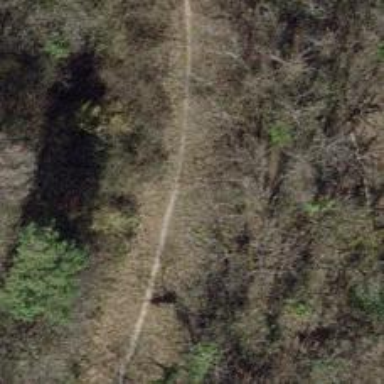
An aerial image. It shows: Dirt track road with grade3 tracktype.